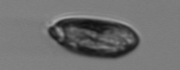
Label: Katodinium_or_Torodinium